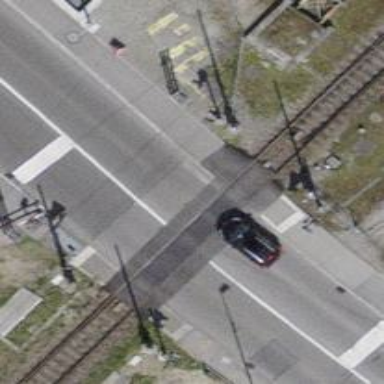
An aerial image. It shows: Railway crossing with full barriers.